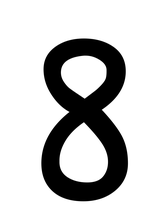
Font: PatrickHand-Regular